Question: I am using VS 2010 with .Net version 4.0 and EF version 5 with an existing database. This is my first project using EF and I'm struggling with entity relationships. I have a database that has two tables that are set up something like this:

I simply want to join them in EF as a One-To-Many relationship joined on PART_SEQ_ID alone so that I can use LINQ to query. When I make the join in the model view EF adds the other key fields to the join and guesses at the related fields. If I don't join the tables, I get an error
> Problem in mapping fragments starting at line 294:No mapping specified for properties
and
> Problem in mapping fragments starting at line 254:Potential runtime violation of table PARTDETAILS keys
Am I doing something wrong? I found <URL> which indicates this may not be possible. If it's not possible, what is the best way to handle situations like this?
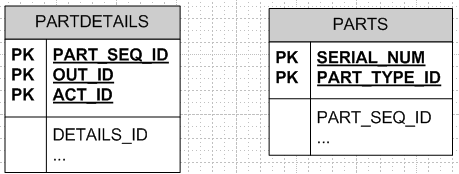
Answer: I don't think you're going to get navigators to work with your schema as it is. Either you would change your schema so that each table has a unique, immutable, single-column primary key, or you would manage the joins in your query:
'''
from detail in partdetails
join part in parts on detail.part_seq_id equals part.part_seq_id...
'''
Pay attention to the generated sql and look at your execution plan to ensure you have the needed indexes to efficiently construct your composition.